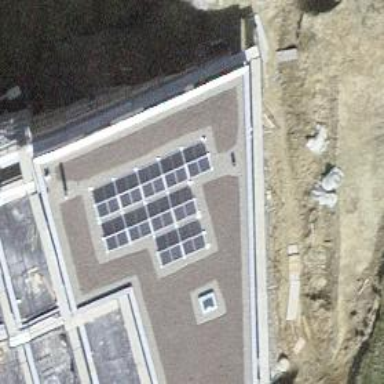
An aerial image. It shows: Solar power generator with photovoltaic panels.